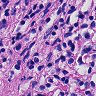
Metastatic tissue present: yes